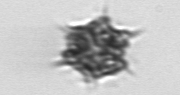
Label: Dictyocha